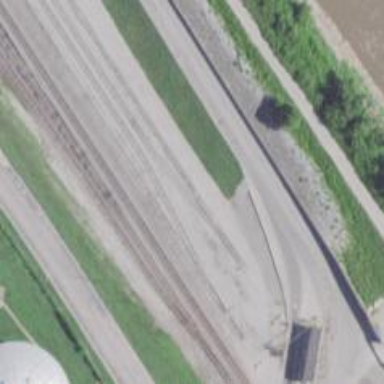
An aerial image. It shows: Rail spur service.